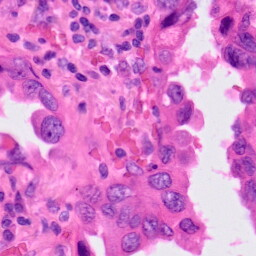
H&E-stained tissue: Lung